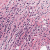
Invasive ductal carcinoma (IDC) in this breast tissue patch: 0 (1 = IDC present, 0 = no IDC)